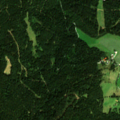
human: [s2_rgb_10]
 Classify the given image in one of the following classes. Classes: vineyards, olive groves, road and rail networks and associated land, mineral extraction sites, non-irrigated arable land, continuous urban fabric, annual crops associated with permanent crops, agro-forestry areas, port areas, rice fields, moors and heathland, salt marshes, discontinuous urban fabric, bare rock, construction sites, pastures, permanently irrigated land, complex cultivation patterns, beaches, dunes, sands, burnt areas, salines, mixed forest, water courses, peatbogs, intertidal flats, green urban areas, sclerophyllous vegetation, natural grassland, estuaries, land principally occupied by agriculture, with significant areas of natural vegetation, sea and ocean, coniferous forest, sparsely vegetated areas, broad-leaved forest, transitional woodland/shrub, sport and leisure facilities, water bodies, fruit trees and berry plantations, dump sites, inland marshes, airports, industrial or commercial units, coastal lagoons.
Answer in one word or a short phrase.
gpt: pastures, coniferous forest